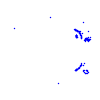
Particle: kaon